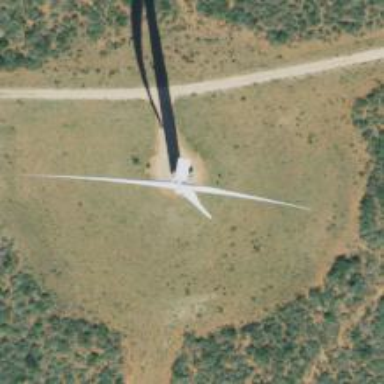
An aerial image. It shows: Wind generator powered by horizontal-axis wind turbine.